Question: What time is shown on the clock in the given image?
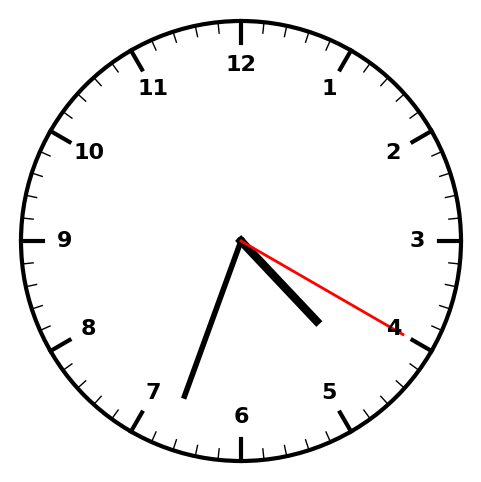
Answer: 04:33:20